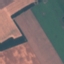
Label: AnnualCrop